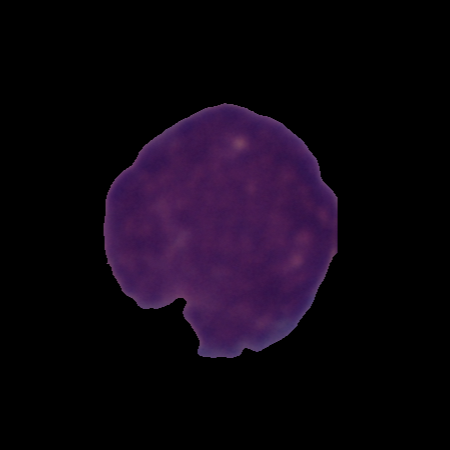
Label: cancer